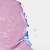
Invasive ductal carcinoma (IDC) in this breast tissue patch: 0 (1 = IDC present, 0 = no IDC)